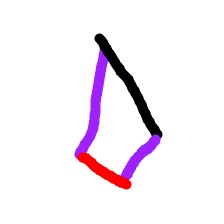
Shape: kite